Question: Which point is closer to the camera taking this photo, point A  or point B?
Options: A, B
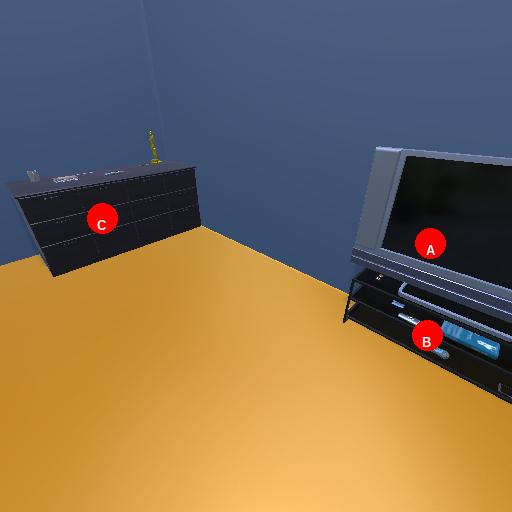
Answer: A